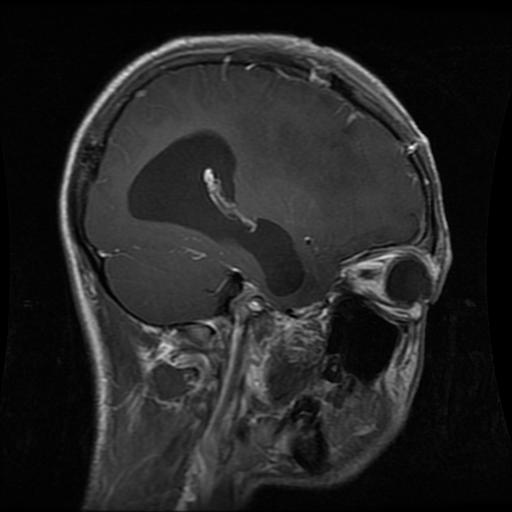
Label: glioma